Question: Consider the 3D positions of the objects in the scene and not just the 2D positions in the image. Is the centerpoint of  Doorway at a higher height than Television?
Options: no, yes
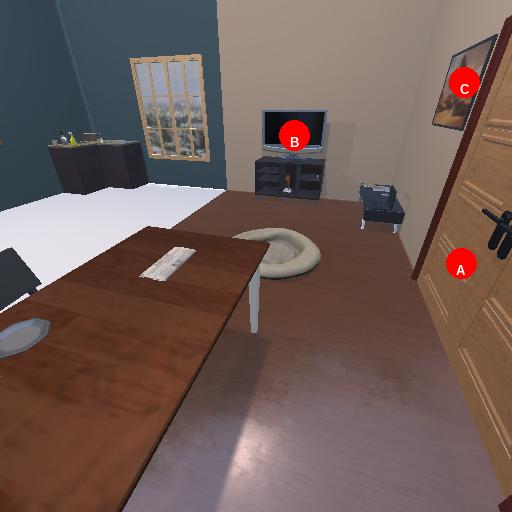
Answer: no